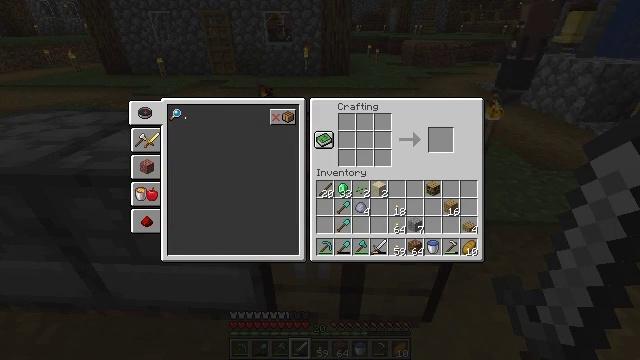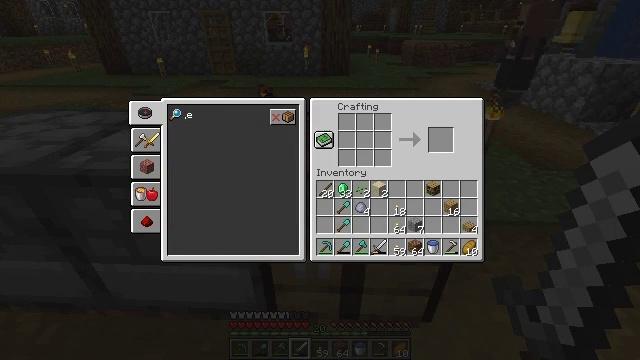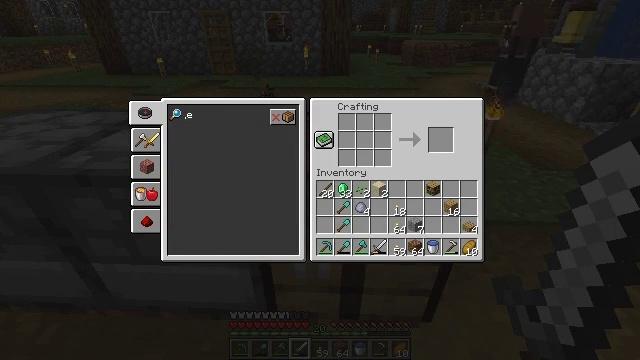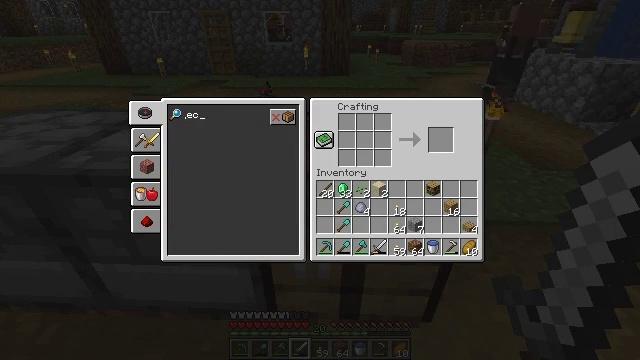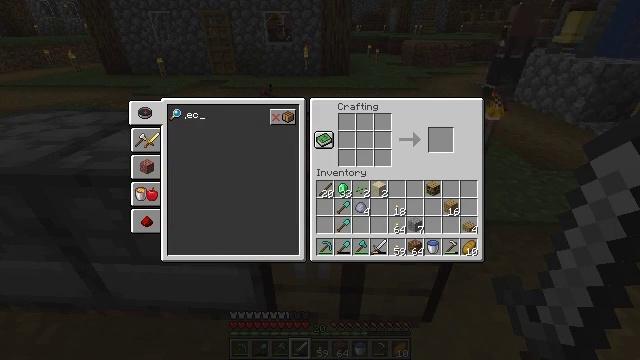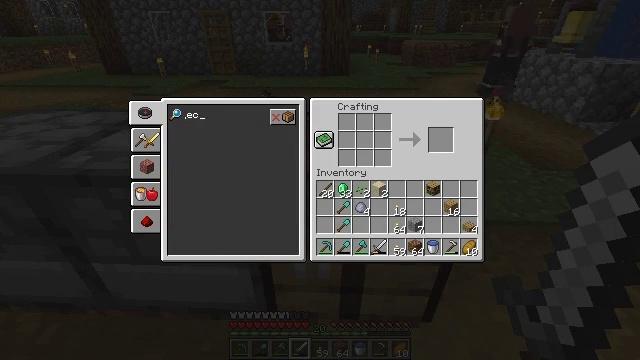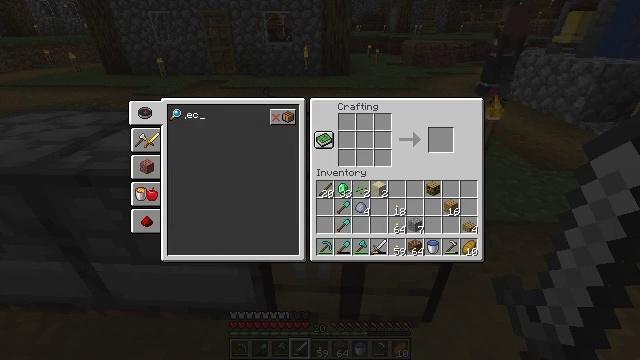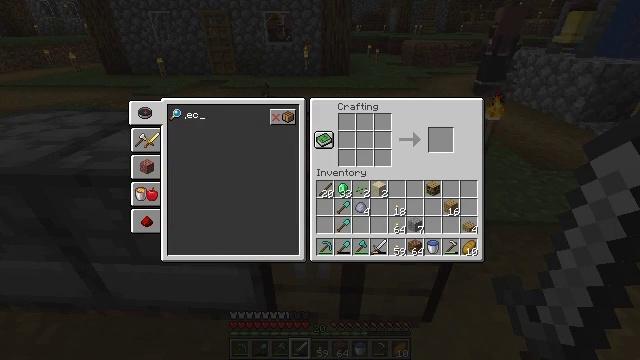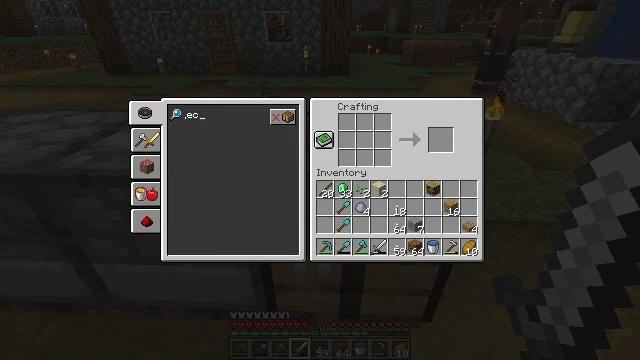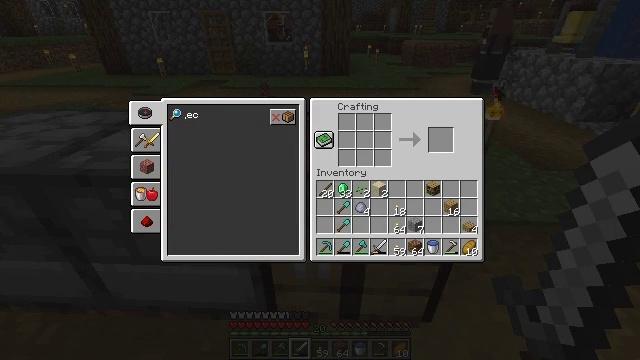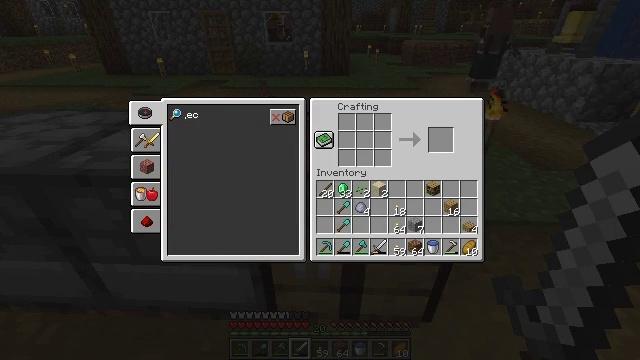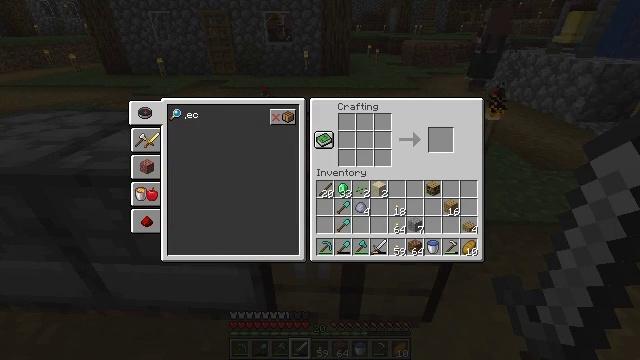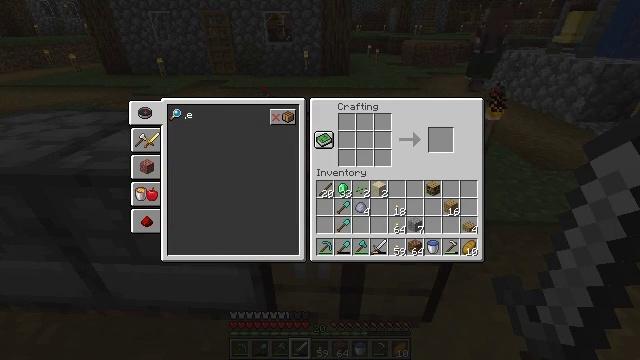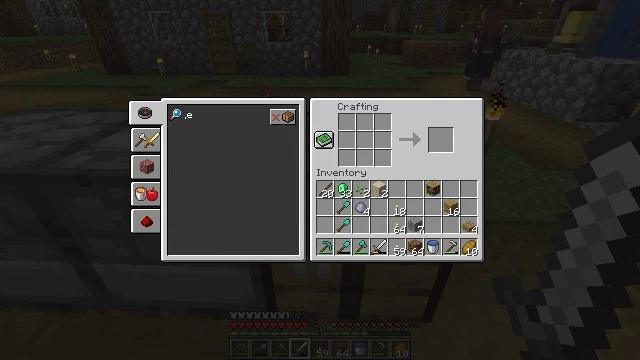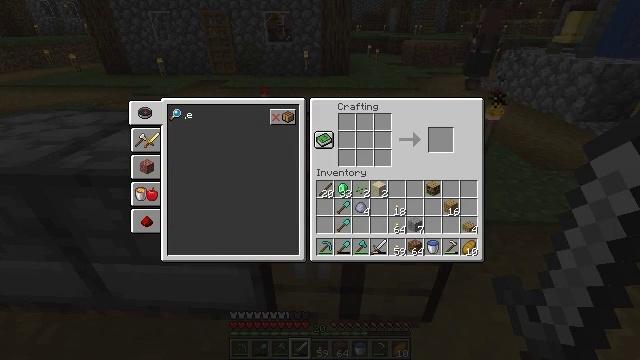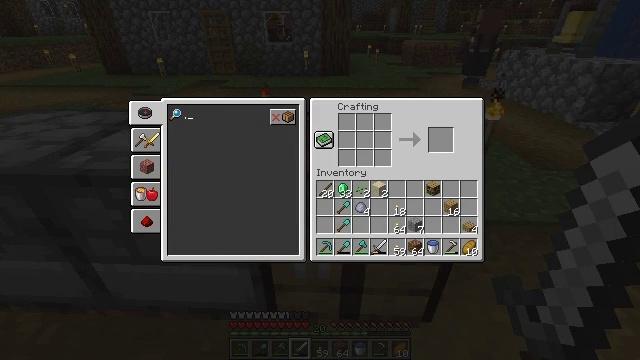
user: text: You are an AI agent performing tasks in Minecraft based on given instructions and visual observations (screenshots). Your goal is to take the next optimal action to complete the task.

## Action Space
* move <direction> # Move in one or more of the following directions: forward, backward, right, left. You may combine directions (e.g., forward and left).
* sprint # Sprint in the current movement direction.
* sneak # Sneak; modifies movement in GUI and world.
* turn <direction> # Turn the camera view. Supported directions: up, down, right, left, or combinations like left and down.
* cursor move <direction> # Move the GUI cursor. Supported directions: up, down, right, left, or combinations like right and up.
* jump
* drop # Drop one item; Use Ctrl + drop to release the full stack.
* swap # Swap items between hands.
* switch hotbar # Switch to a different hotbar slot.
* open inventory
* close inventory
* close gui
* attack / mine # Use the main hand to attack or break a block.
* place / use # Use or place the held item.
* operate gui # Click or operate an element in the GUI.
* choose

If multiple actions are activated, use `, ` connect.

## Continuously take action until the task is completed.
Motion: motion action
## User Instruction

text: Use wooden slabs and a bookshelf to craft a lectern.
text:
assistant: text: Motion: close inventory
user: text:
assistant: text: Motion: close inventory
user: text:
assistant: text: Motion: close inventory
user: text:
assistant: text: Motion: open gui
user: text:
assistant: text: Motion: no_op
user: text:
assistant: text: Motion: no_op
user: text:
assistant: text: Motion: no_op
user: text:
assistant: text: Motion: no_op
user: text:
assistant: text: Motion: no_op
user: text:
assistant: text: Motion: no_op
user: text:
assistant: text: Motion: no_op
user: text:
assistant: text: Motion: no_op
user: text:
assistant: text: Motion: no_op
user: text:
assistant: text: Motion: no_op
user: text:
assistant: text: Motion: no_op
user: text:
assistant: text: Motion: no_op
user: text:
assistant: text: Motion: no_op
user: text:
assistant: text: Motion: no_op
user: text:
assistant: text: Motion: no_op
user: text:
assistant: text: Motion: no_op
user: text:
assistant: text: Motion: no_op
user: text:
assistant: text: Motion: no_op
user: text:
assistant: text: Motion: no_op
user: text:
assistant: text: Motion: no_op
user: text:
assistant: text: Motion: no_op
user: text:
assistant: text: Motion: no_op
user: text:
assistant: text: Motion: no_op
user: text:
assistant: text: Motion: no_op
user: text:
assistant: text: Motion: no_op
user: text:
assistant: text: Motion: no_op